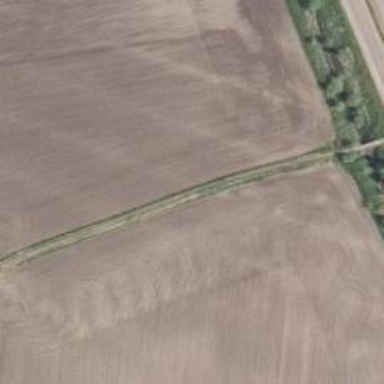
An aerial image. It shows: Agricultural path.